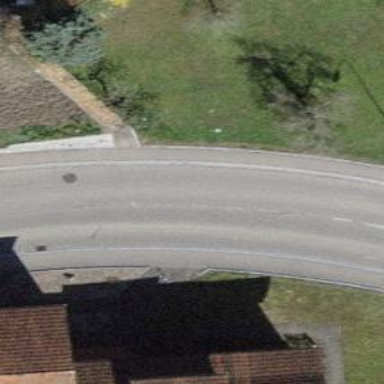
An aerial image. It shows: Paved tertiary road.